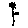
Label: flower